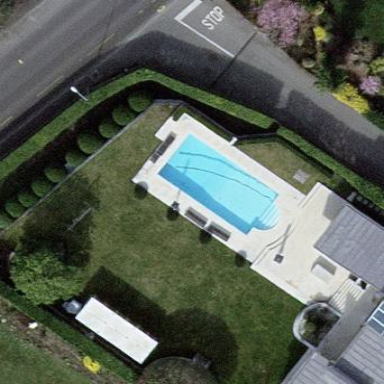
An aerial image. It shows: Swimming pool located in leisure land.